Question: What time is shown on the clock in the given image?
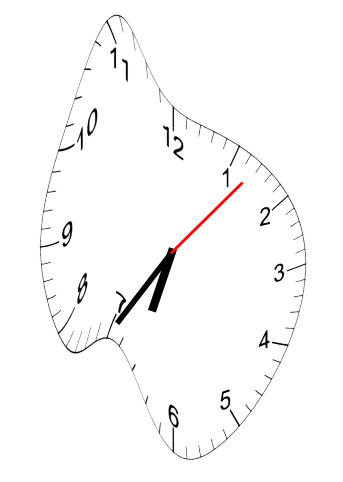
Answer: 06:35:07